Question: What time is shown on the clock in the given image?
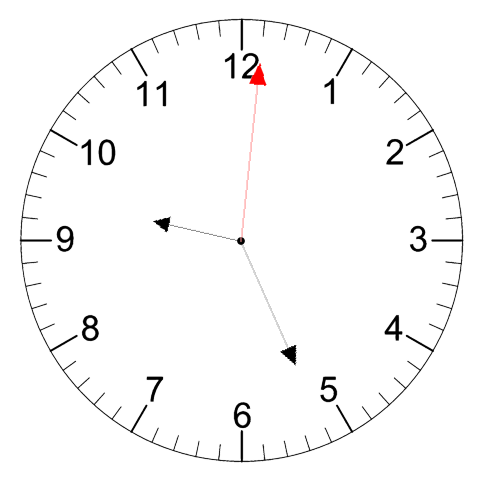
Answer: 09:26:01